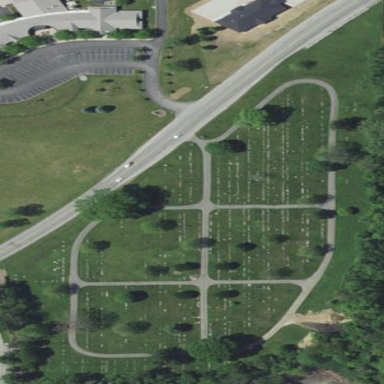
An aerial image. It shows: Cemetery.